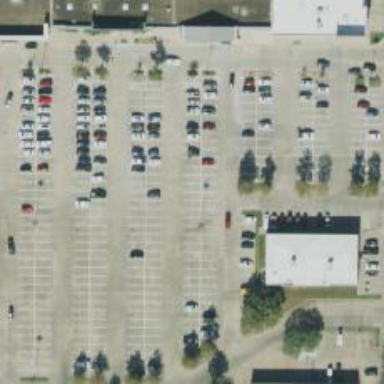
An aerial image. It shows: Parking space is available.